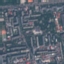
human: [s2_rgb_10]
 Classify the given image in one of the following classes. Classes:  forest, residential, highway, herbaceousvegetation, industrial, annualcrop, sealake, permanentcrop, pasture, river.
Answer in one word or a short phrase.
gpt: Residential